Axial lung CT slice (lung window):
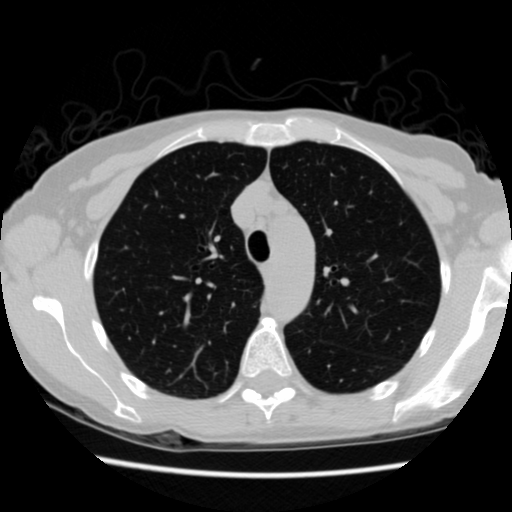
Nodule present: no